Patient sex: M
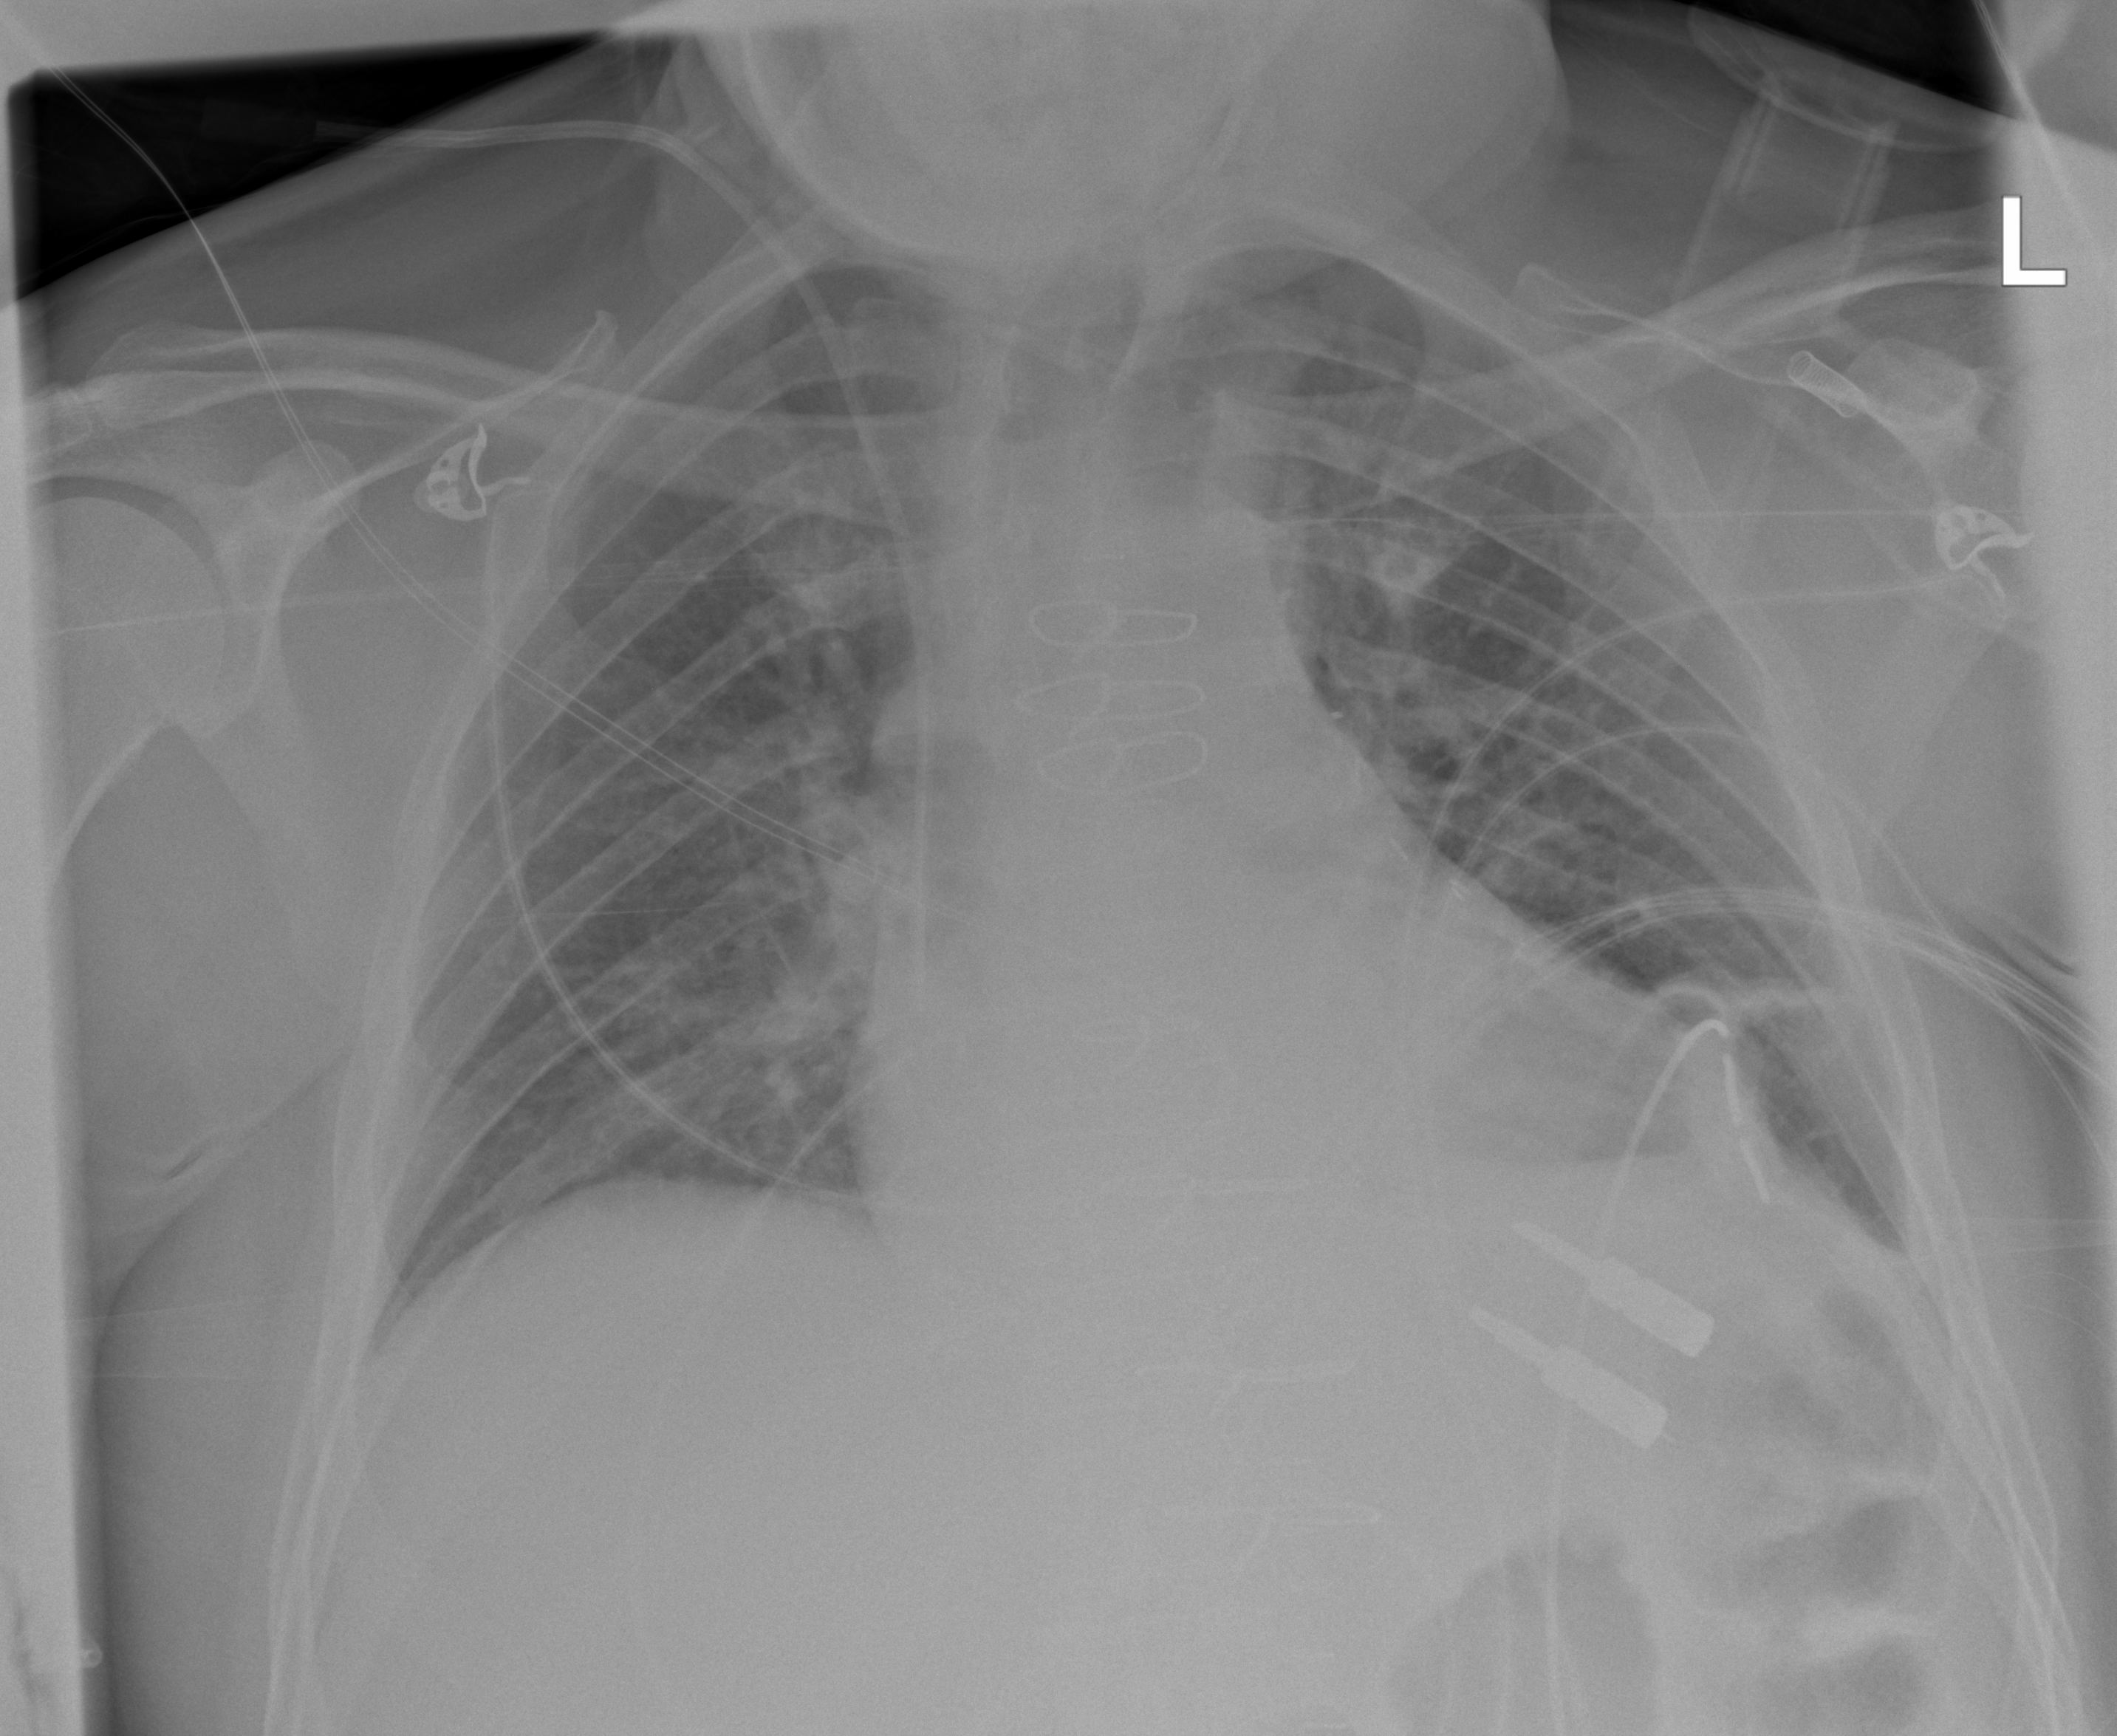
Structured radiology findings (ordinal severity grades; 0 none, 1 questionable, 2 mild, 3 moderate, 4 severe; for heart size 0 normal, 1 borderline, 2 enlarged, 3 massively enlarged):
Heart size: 2
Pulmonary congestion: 1
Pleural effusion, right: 0
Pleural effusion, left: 0
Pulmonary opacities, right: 0
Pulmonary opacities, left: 0
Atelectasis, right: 2
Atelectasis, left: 2